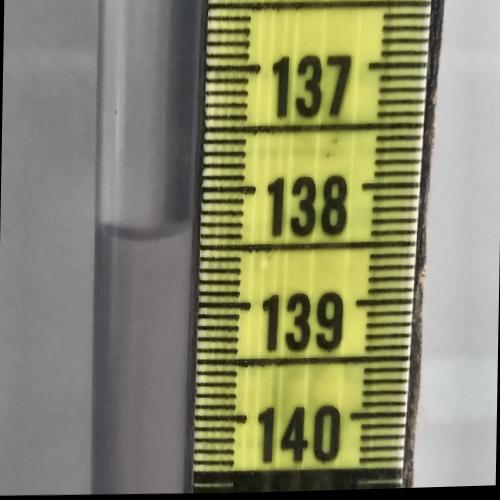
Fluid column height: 138.4 cm